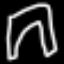
Label: pants